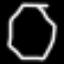
Label: octagon